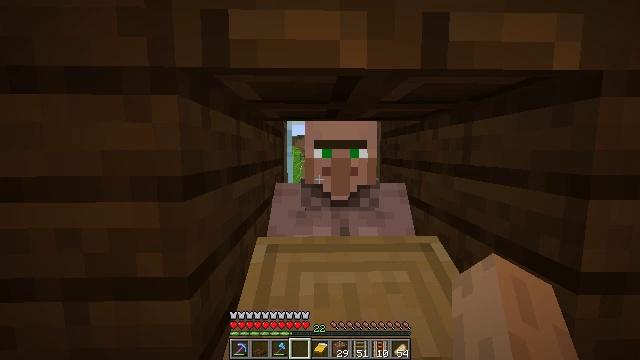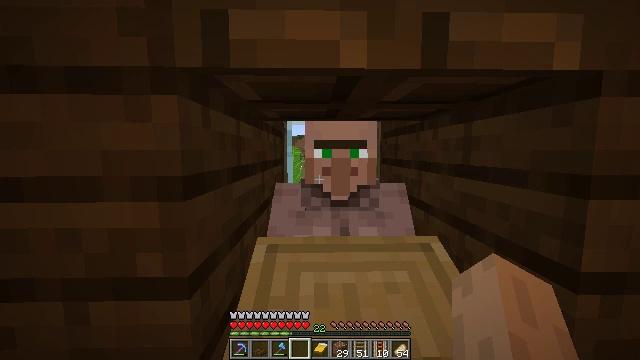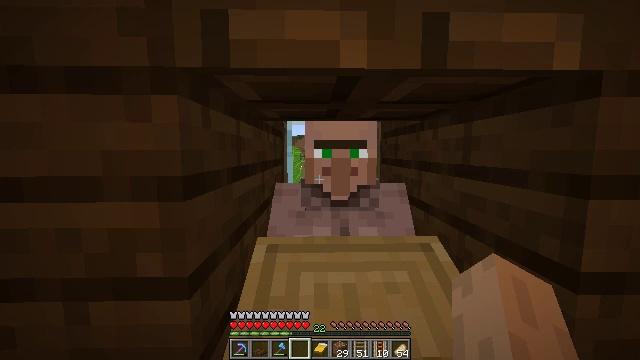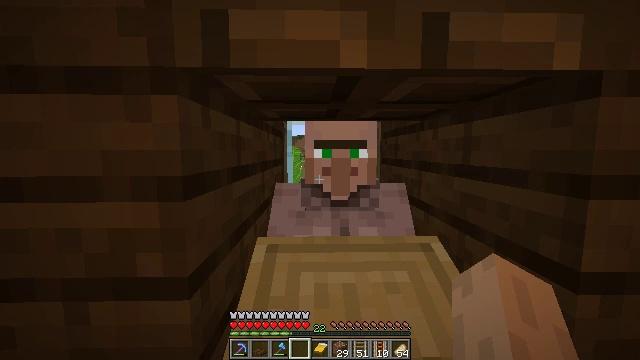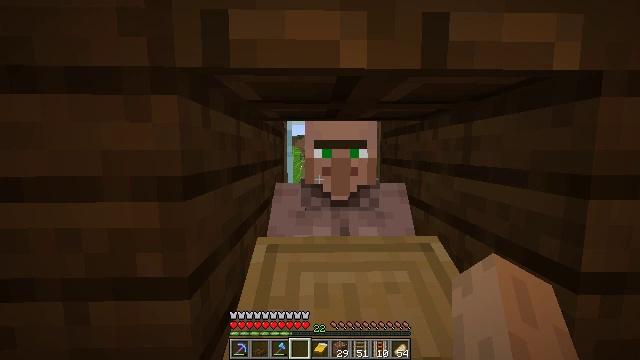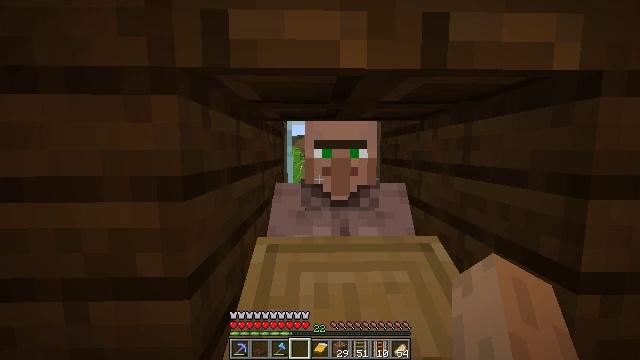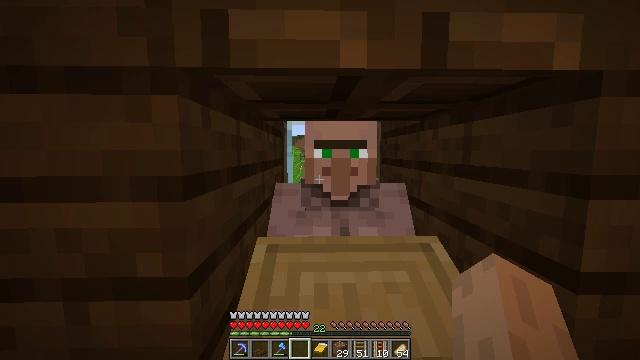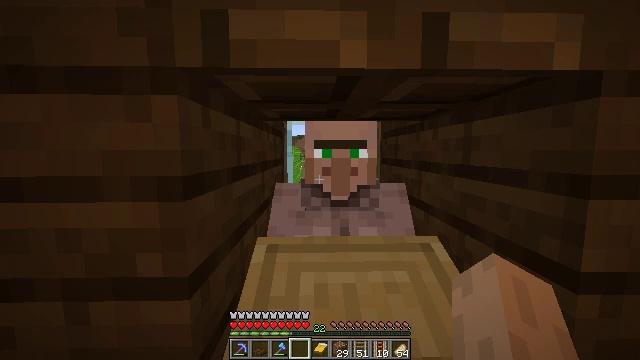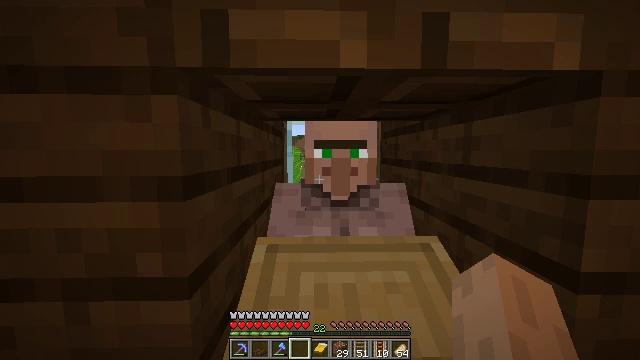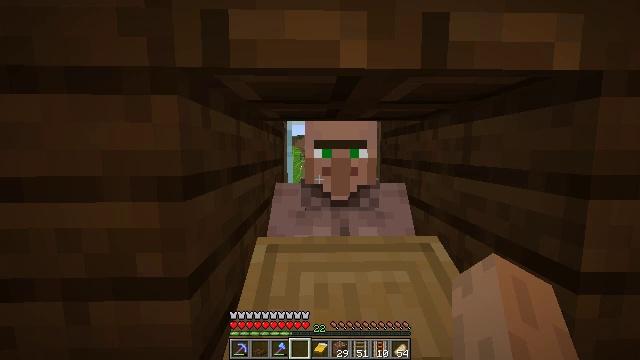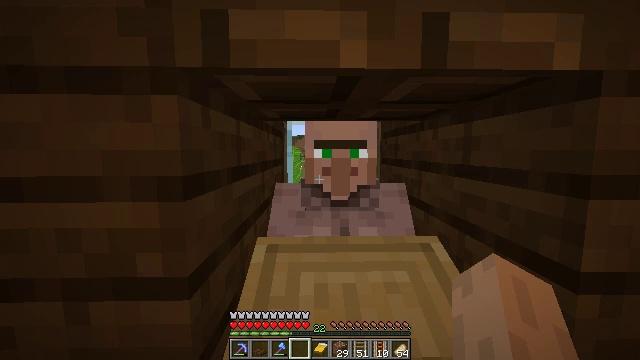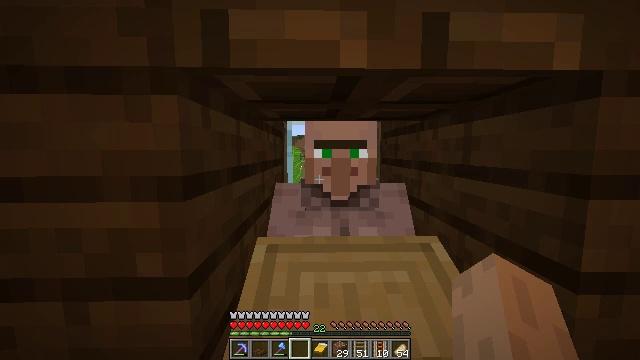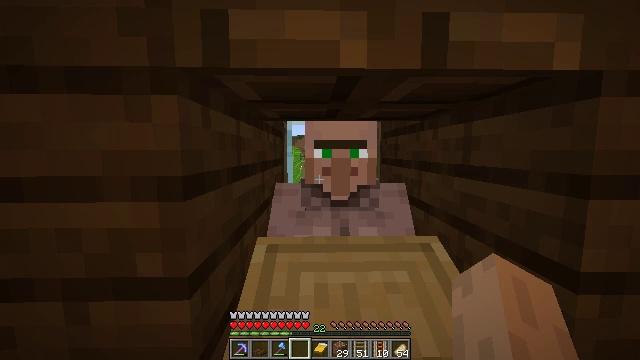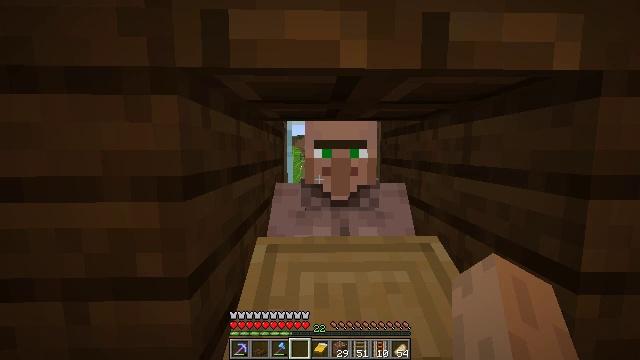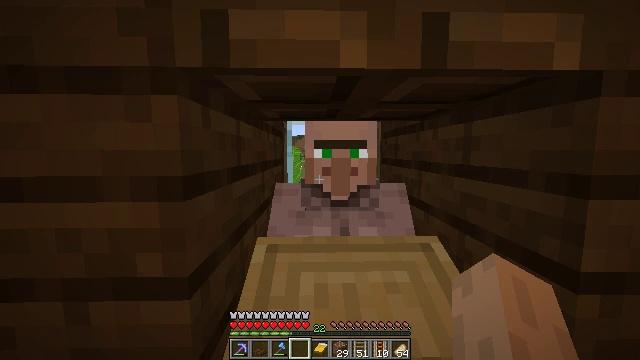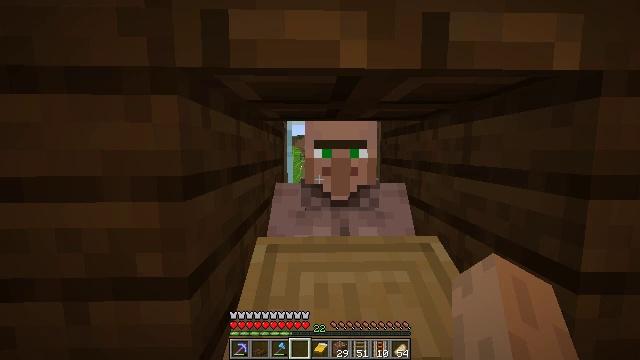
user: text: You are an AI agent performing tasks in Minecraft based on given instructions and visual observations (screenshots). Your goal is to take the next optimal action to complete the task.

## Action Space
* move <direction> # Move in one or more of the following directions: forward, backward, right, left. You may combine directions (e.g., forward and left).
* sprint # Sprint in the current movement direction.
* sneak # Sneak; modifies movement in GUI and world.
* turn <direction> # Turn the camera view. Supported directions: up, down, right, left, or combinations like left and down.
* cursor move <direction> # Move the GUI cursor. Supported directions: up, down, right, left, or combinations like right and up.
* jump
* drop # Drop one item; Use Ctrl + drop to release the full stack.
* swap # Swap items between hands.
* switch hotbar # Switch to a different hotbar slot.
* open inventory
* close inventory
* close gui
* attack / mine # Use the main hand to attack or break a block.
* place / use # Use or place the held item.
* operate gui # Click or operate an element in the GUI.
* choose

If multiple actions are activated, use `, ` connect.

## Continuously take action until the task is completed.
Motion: motion action
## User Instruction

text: Attack the dark oak planks to recycle them.
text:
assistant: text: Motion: no_op
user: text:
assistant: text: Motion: no_op
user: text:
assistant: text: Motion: no_op
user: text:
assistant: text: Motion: no_op
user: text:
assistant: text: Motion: no_op
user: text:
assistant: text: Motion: no_op
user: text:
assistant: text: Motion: no_op
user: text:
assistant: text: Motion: no_op
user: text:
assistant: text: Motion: no_op
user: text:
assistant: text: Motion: no_op
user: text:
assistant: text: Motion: no_op
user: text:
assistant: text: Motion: no_op
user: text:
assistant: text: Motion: no_op
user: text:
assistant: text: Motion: no_op
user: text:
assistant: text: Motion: no_op
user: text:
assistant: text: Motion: no_op
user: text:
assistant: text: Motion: no_op
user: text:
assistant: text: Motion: no_op
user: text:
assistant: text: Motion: no_op
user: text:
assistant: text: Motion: no_op
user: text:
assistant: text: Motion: turn left
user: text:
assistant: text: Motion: turn left and down
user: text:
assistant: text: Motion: turn left and down
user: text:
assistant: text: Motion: no_op
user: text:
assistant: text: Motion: no_op
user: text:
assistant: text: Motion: no_op
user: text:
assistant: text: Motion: no_op
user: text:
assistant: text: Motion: no_op
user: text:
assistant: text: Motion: turn left
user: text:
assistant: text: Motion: turn left and down